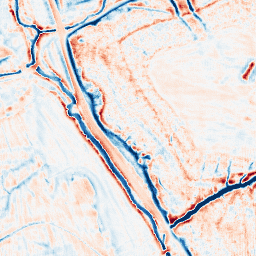
Category: edge_preserving
Decomposition family: bilateral
Decomposition parameters: d: 15
sigma_color: 25
sigma_space: 150
Upsampling method: fft_zeropad
Upsampling parameters: scale: 8
Upsampling scale: 8